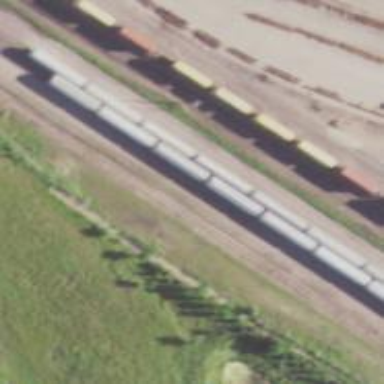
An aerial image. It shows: Railway siding with rails.